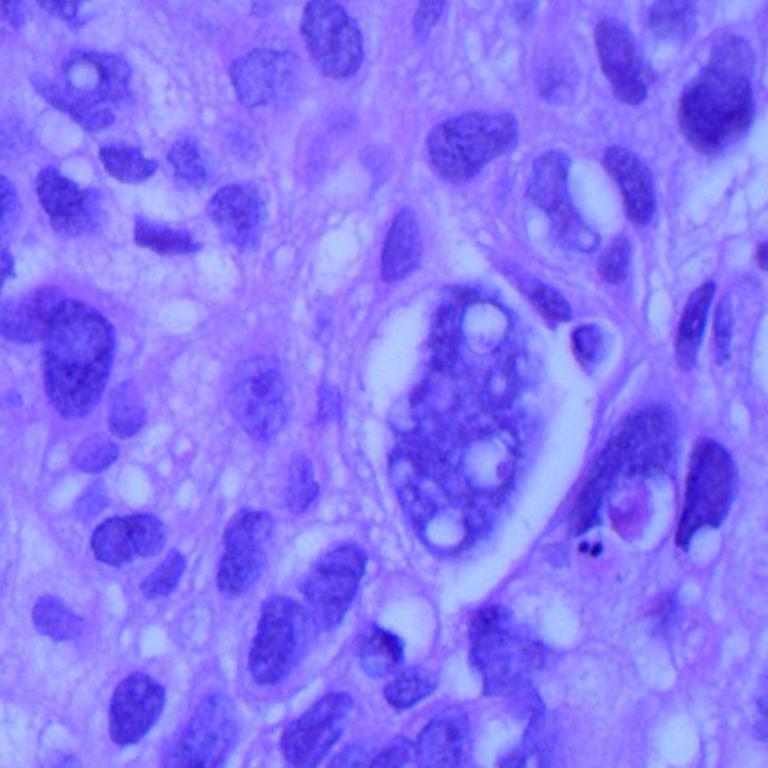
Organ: lung
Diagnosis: squamous carcinomas